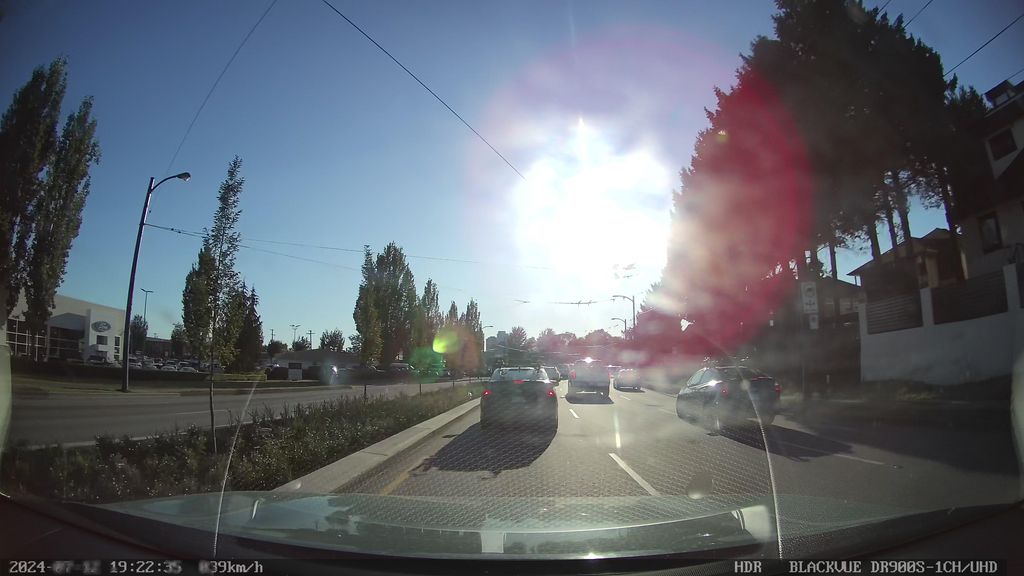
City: vancouver